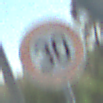
Verkehrszeichen: Geschwindigkeit30
Umgebung: Outdoor, Special
Tageszeit: MorningAfternoon
Wetter: Clear
Licht: Natural
Jahreszeit: NotSpecified
Kontrast: HighContrast